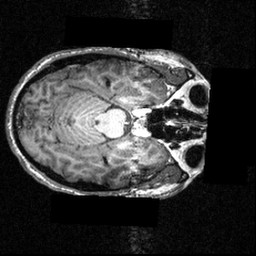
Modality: T1w
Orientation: axial
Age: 21
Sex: male
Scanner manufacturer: siemens
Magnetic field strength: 3.951 T
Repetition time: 1.5 s
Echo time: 0.00335 s